Field crop: maize
Growth stage: 2
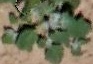
Species: chenopodium